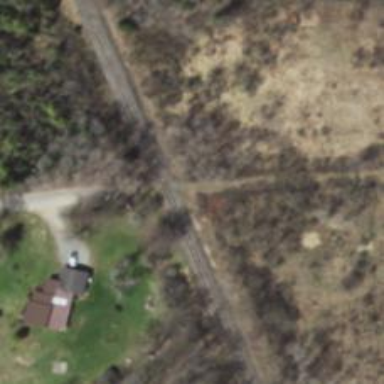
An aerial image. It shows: Abandoned road.